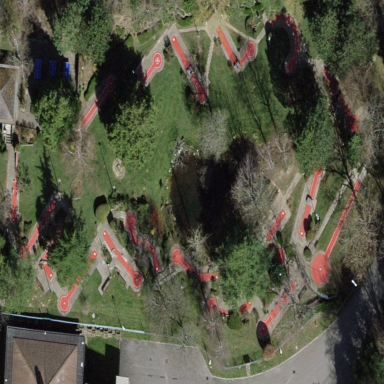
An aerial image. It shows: Miniature golf leisure land.